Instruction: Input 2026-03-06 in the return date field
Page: home
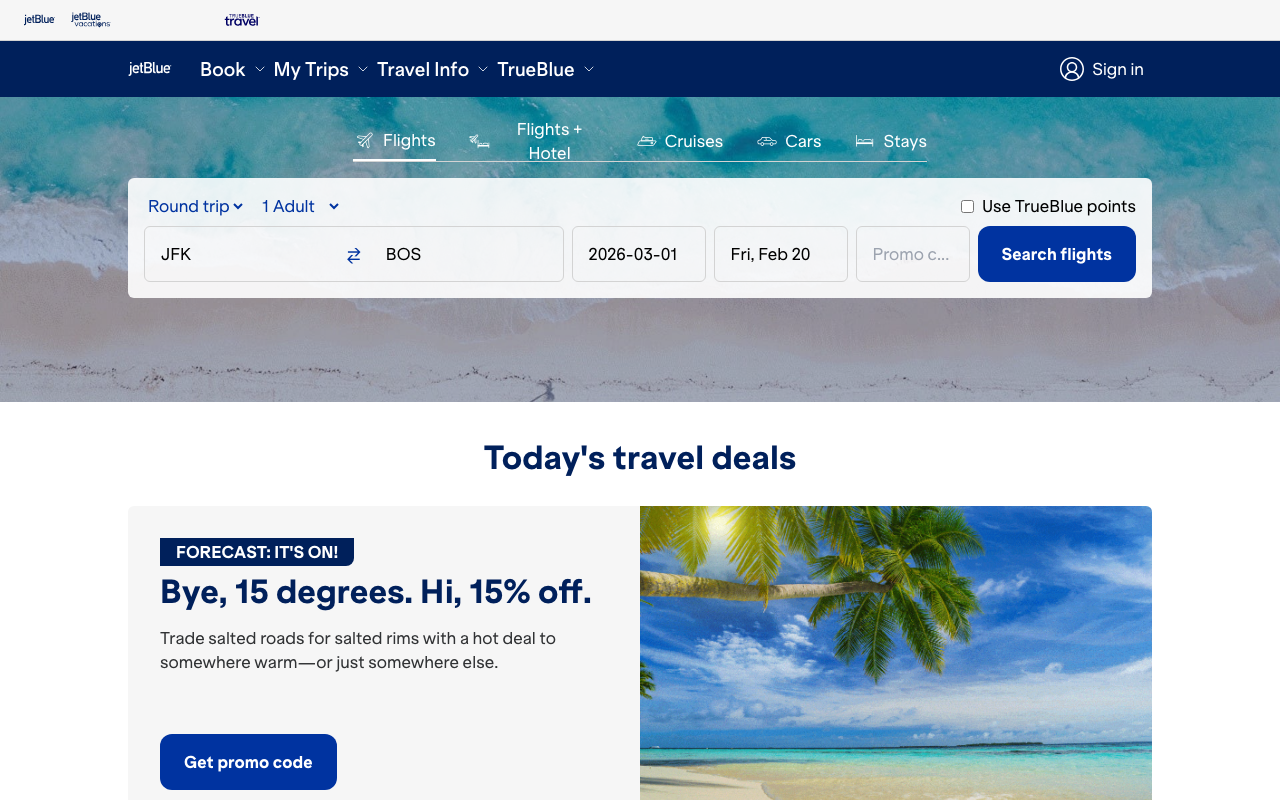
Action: type